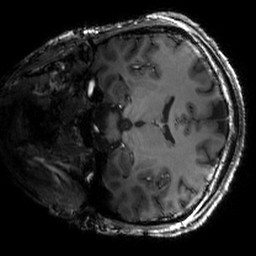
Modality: T1w
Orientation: coronal
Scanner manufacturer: siemens
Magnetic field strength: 6.98 T
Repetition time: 1.8 s
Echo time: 0.00297 s